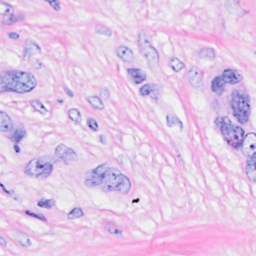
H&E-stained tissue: Breast